Interaction volume radius: 5 \u00c5
Interaction volume height: 30 \u00c5
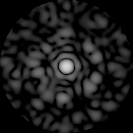
Disorder parameter: 0.8604